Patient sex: F
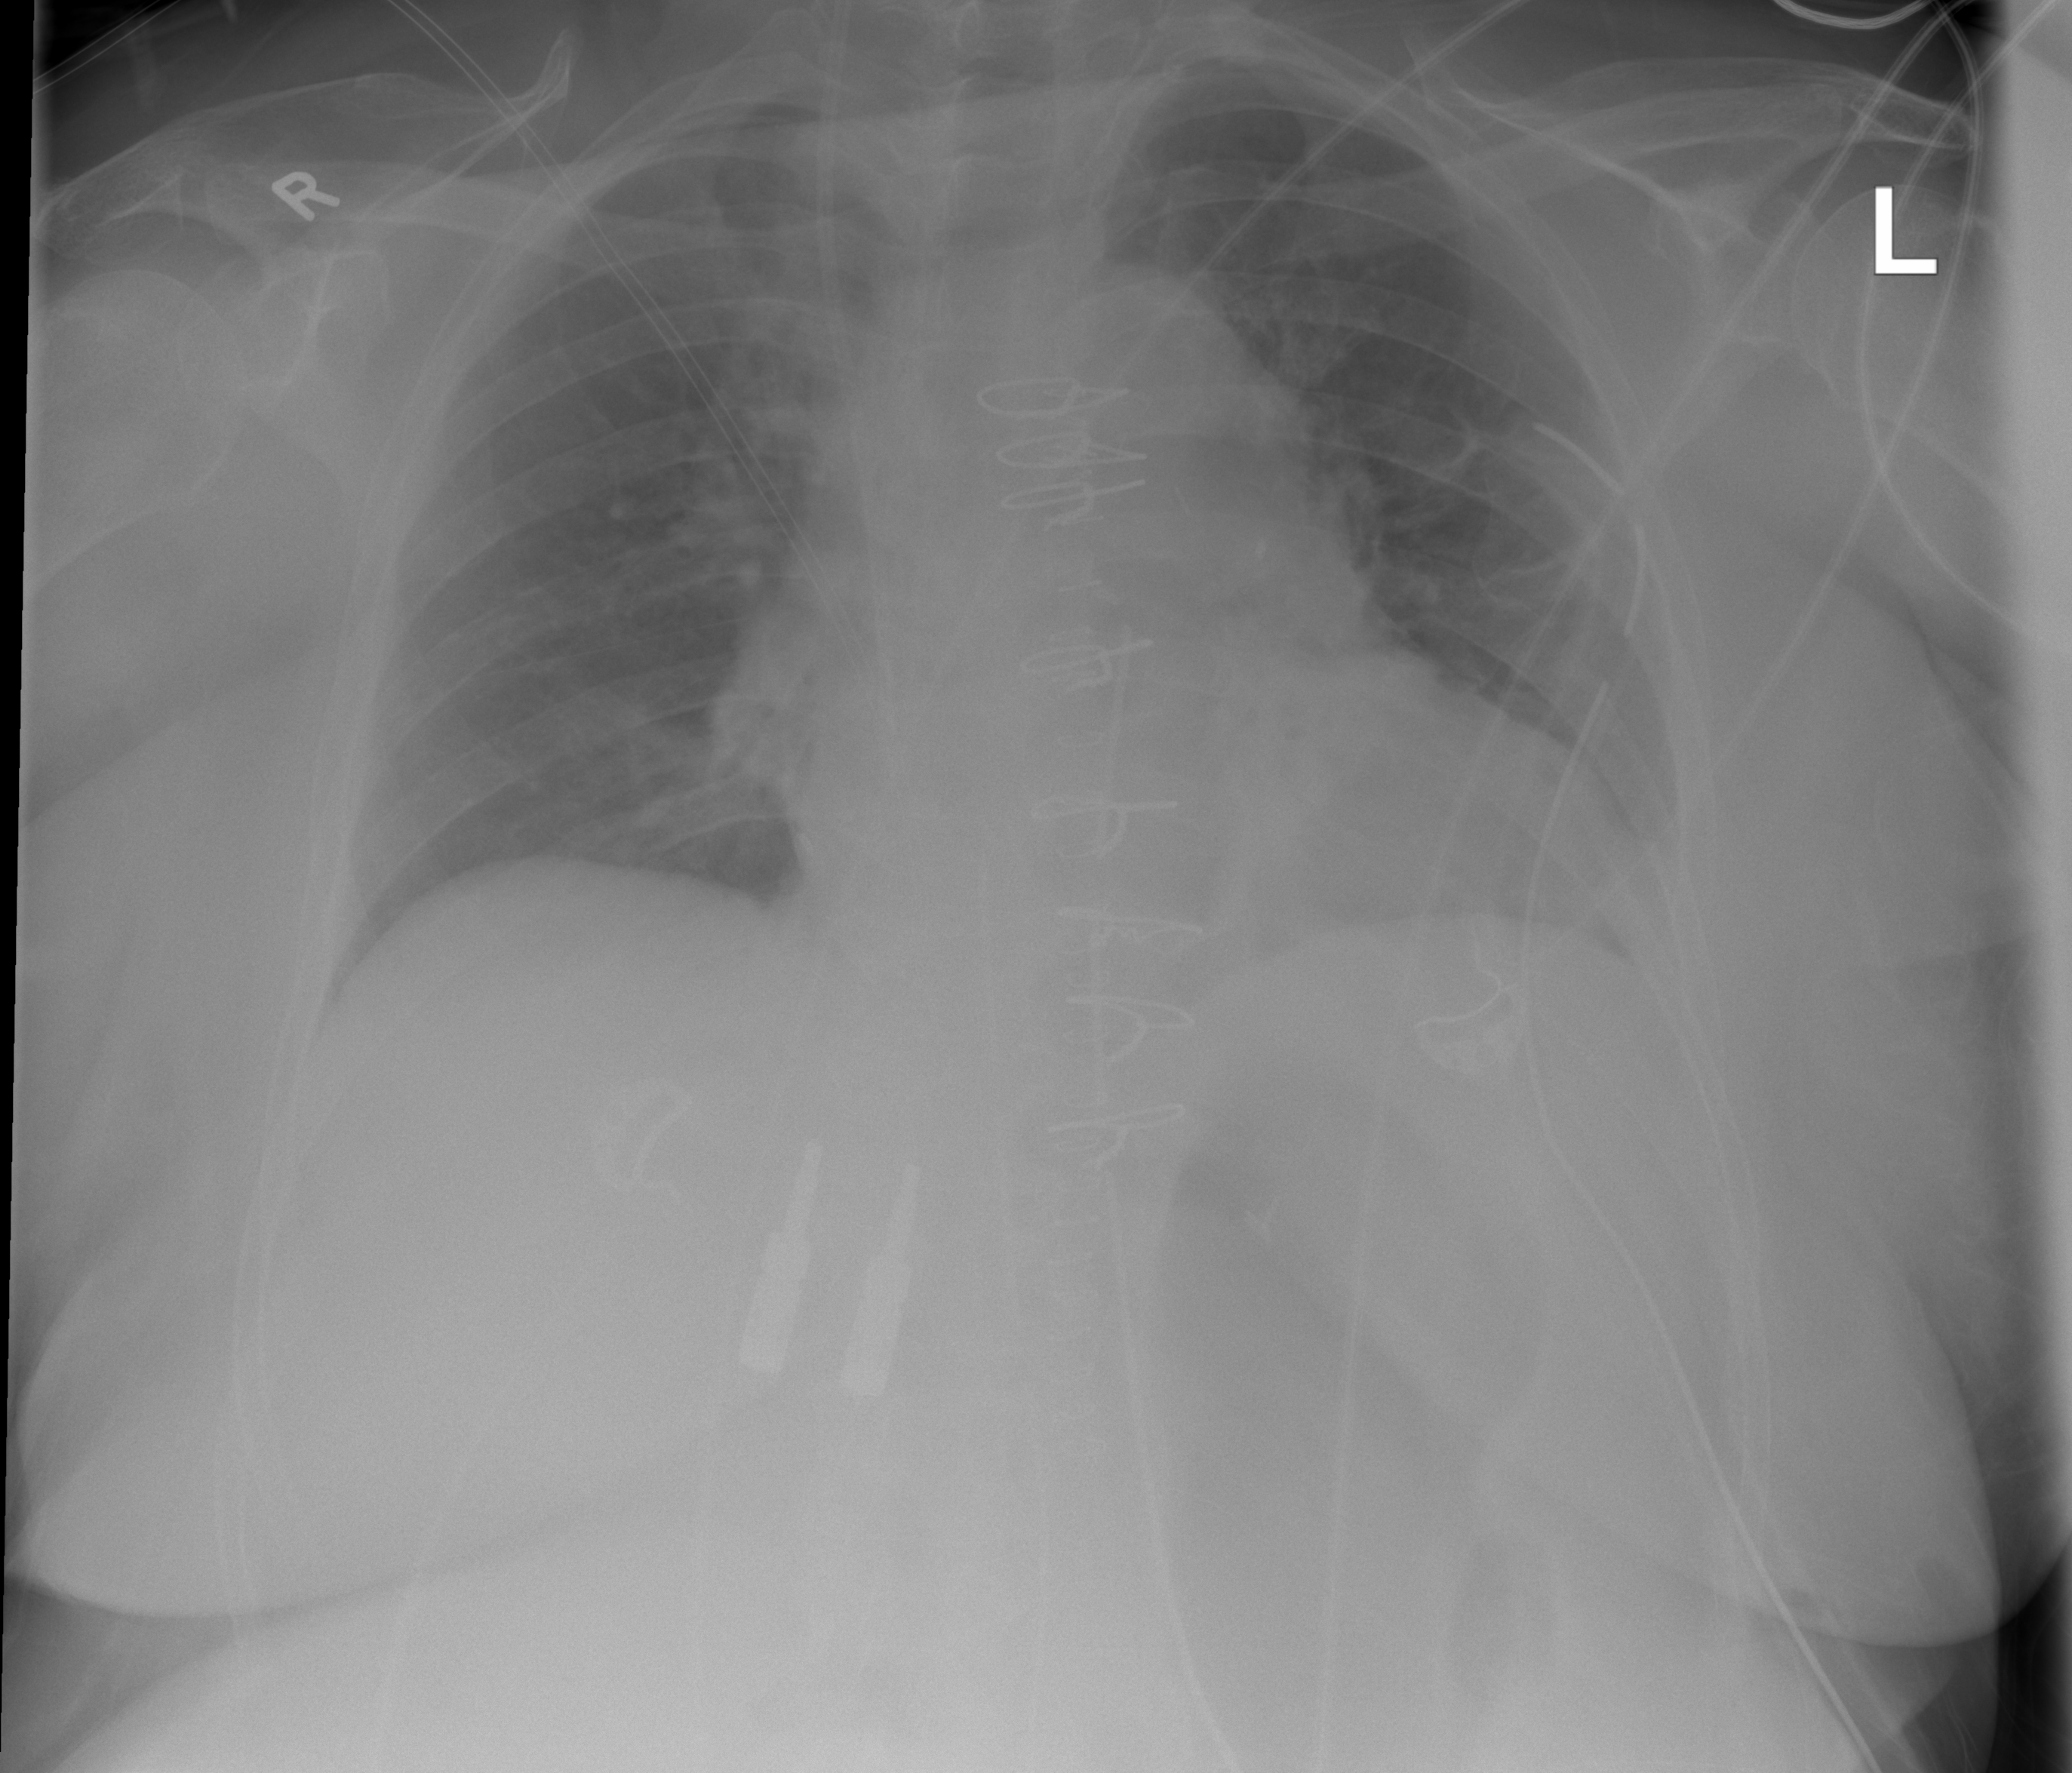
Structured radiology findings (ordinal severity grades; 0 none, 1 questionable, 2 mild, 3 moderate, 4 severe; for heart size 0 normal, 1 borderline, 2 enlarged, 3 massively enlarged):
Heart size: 0
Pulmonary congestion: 0
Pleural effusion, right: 0
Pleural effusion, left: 0
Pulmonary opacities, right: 1
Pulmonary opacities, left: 0
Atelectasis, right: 0
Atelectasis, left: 0